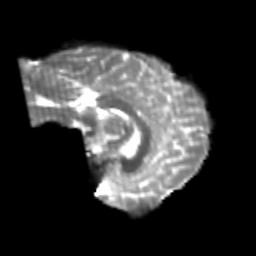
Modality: T2w
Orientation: sagittal
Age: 23
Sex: male
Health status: healthy
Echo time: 0.074 s